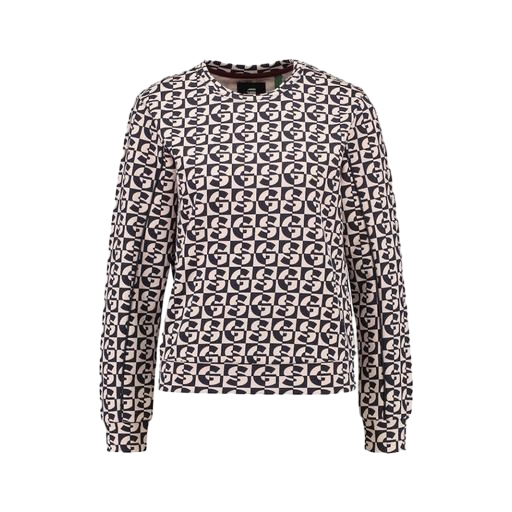
black geo-print t-shirt only macy, blue karl sweater, blue vanessa bruno athé geometric print button, white background